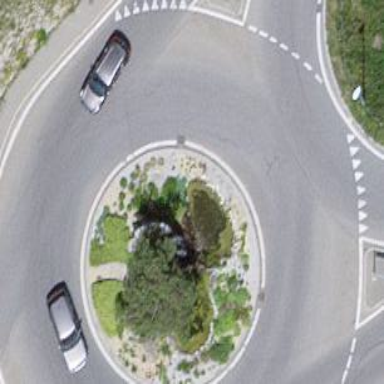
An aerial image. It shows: Secondary road with asphalt surface leading to roundabout.